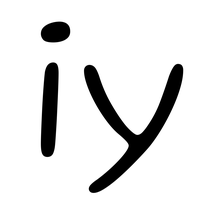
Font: Gluten_ExtraLight